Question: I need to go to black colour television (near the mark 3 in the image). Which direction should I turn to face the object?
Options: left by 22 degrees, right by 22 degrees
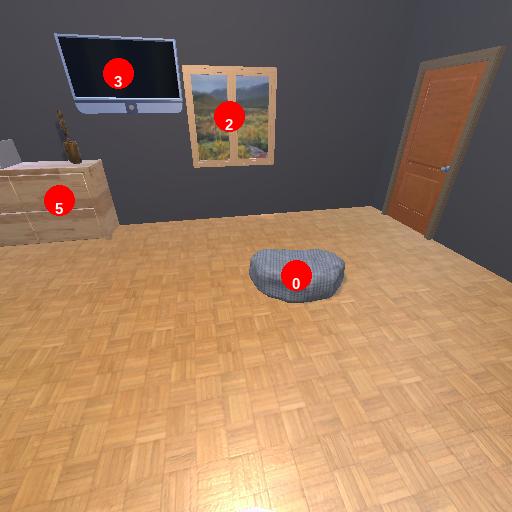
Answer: left by 22 degrees